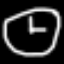
Label: clock